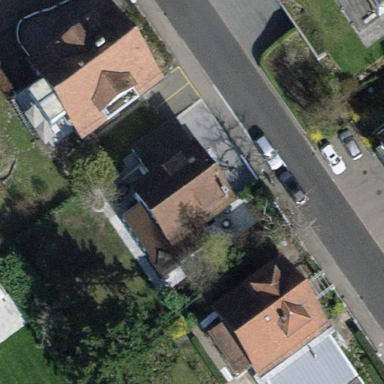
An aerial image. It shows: Building with gabled roof.